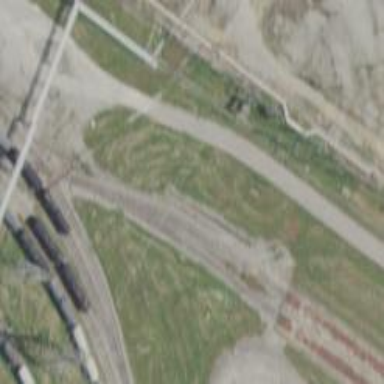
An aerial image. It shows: Rail spur service.